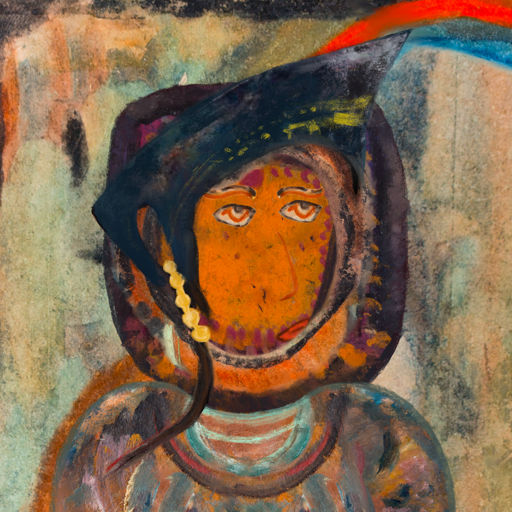
Background: Childish, Head And Neck Side: Doll_w_Hair, Face Side: Experience, Bust: Boggyland, Hair Side: Childish, Head Accessory: Irani, Second Necklace: Blank, Necklace: Blank, Baby: Blank